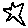
Label: star